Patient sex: M
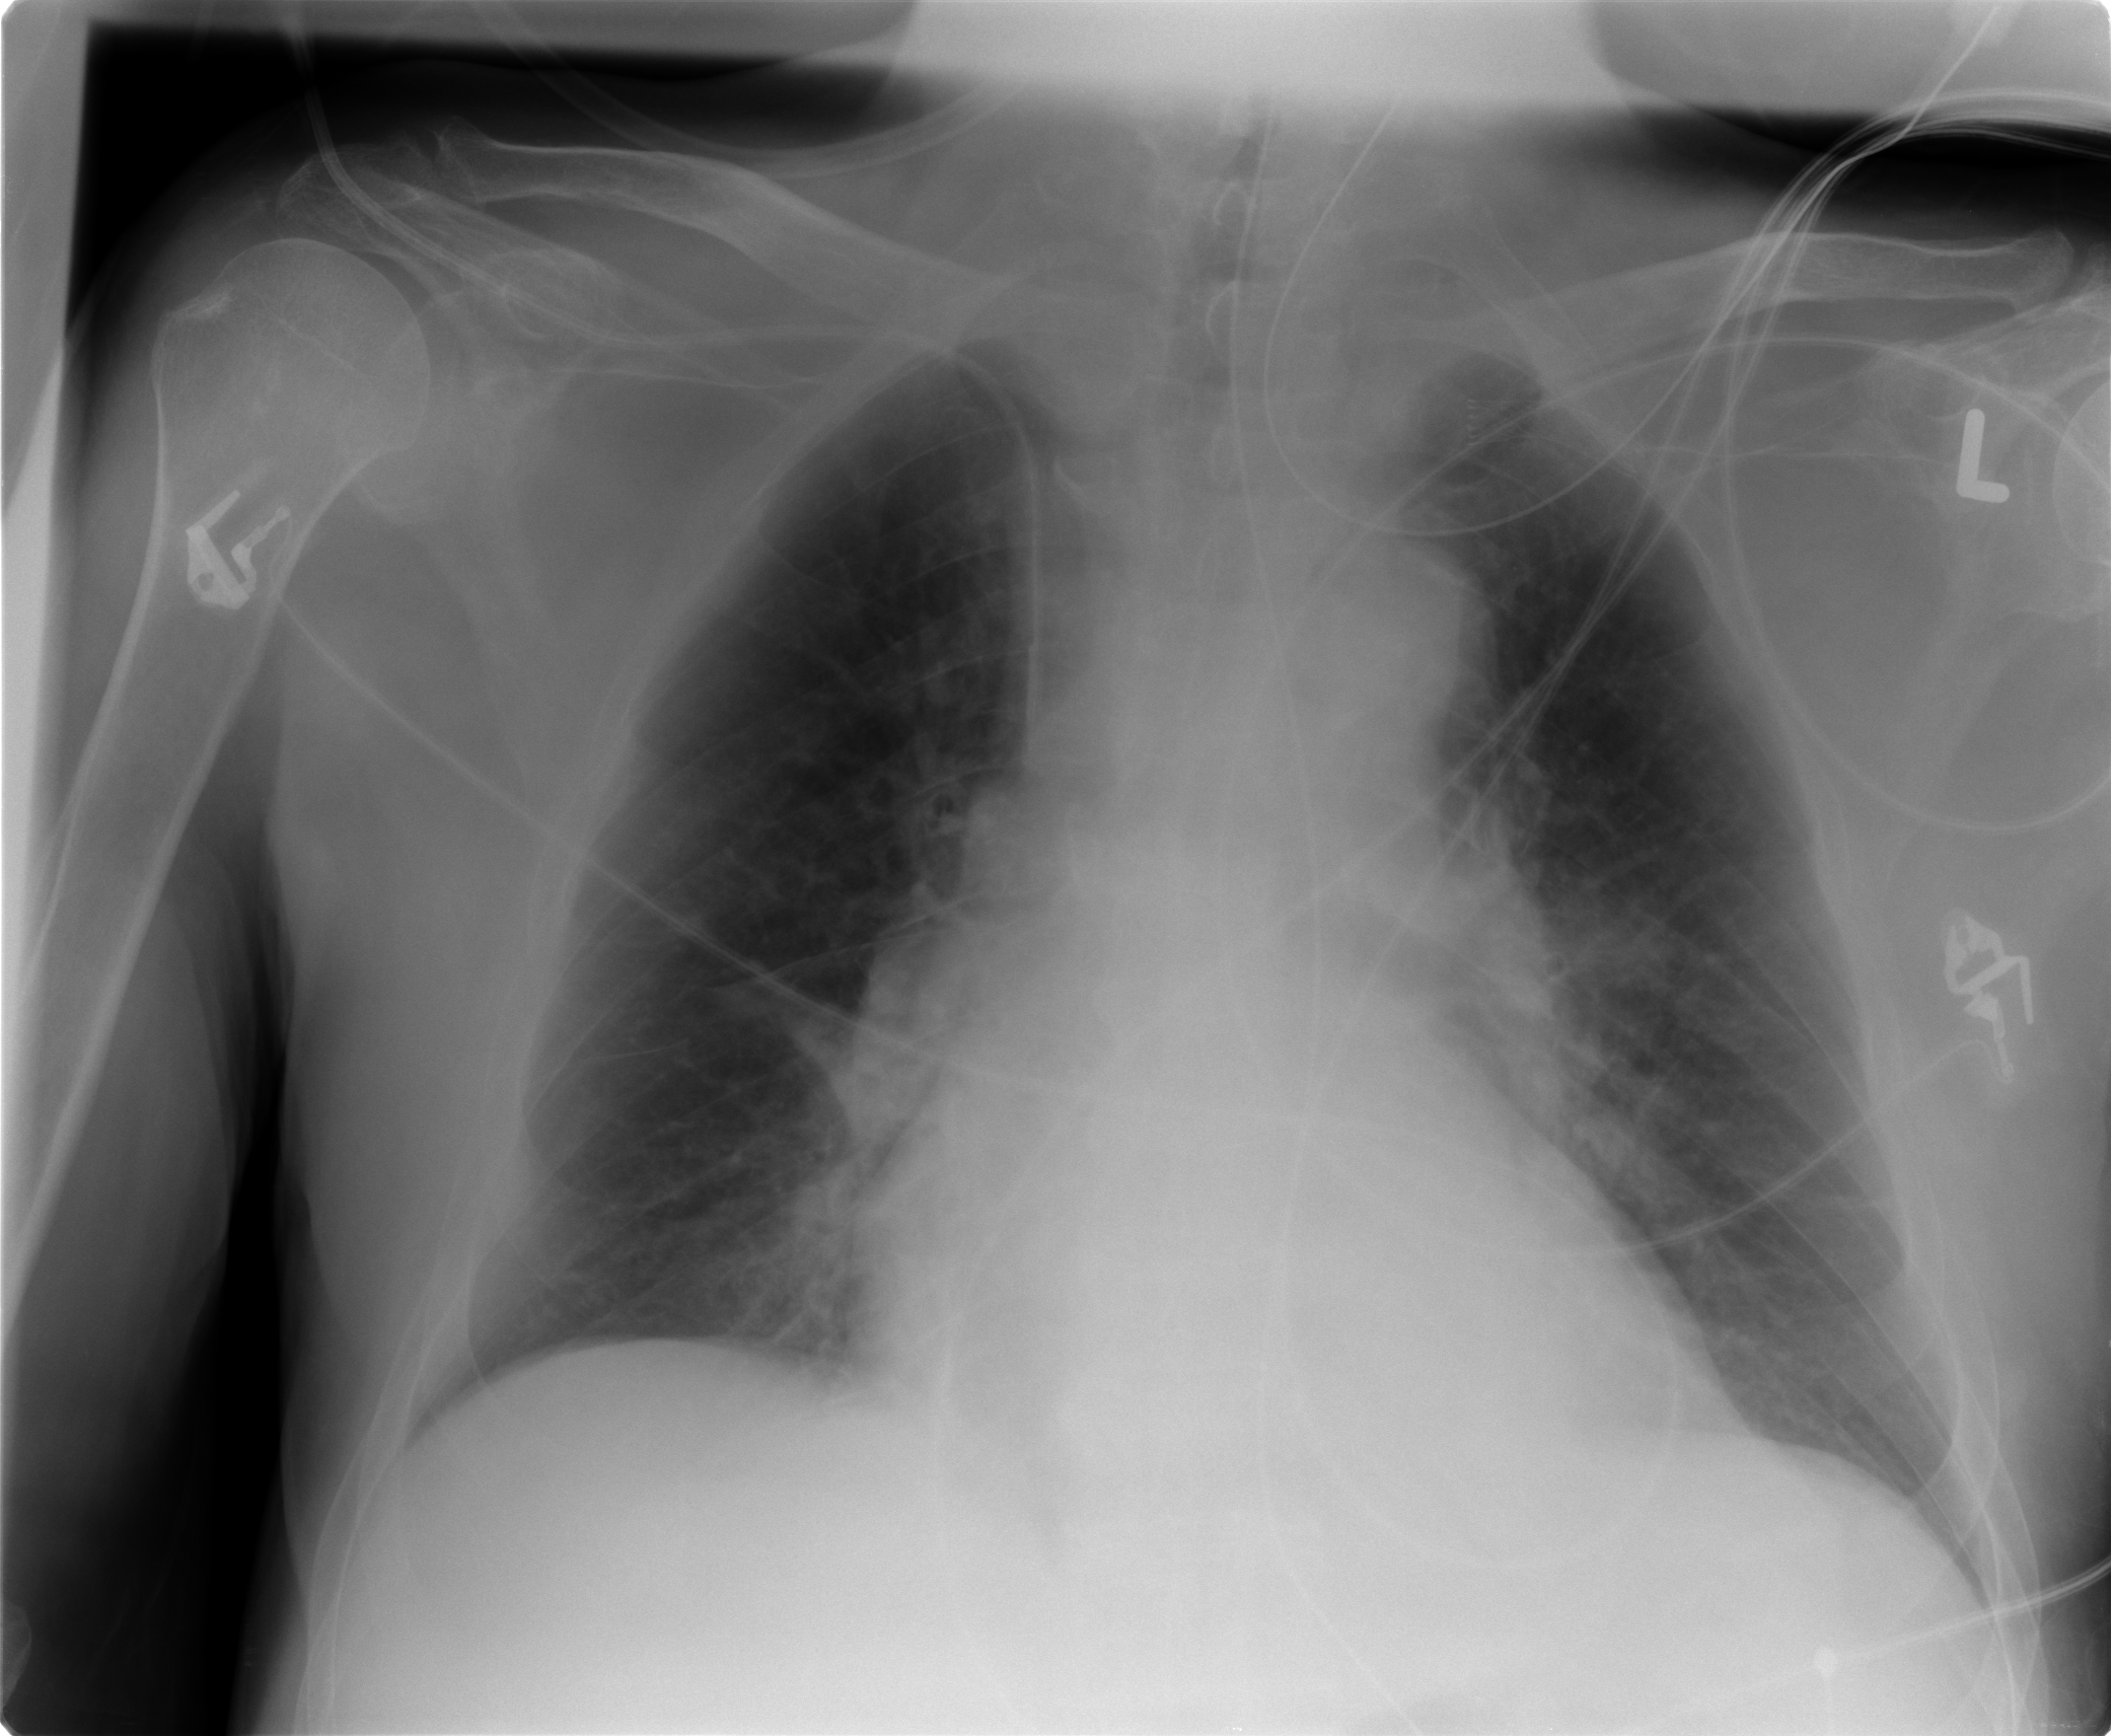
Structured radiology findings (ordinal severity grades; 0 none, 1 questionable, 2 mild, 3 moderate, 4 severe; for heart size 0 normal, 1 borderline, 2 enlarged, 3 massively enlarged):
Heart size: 2
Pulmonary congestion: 2
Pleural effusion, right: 0
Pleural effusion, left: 0
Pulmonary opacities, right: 1
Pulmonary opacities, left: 1
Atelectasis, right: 2
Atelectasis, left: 1